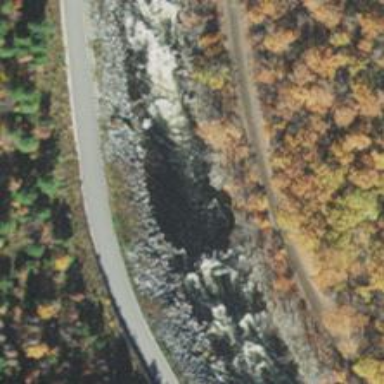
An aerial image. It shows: River with whitewater rapids graded as level 3.